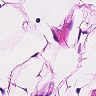
Metastatic tissue present: no